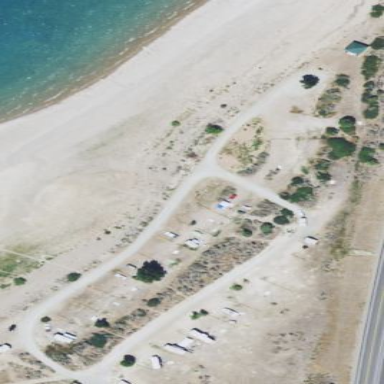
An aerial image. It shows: Basic campsite with tents and caravans. The site also features picnic tables for visitors.